Interaction volume radius: 5 \u00c5
Interaction volume height: 10 \u00c5
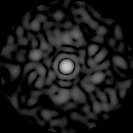
Disorder parameter: 0.8618